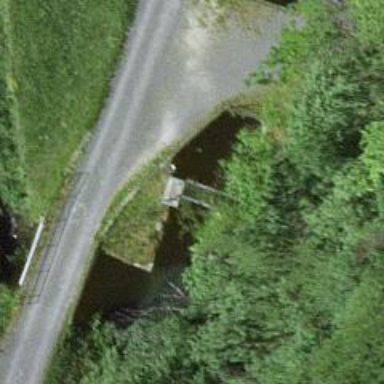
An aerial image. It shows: Retaining wall.